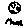
Label: moon